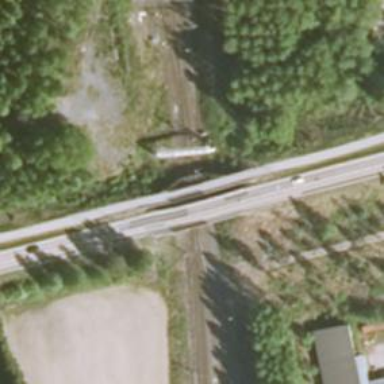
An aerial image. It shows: Cycleway track on asphalt bridge.